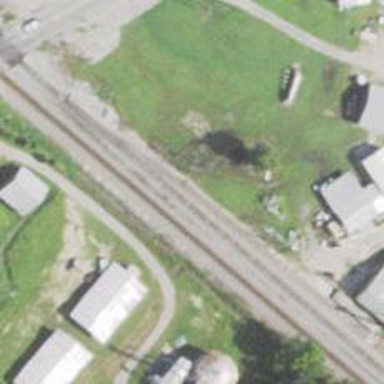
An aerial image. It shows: Rail spur service.